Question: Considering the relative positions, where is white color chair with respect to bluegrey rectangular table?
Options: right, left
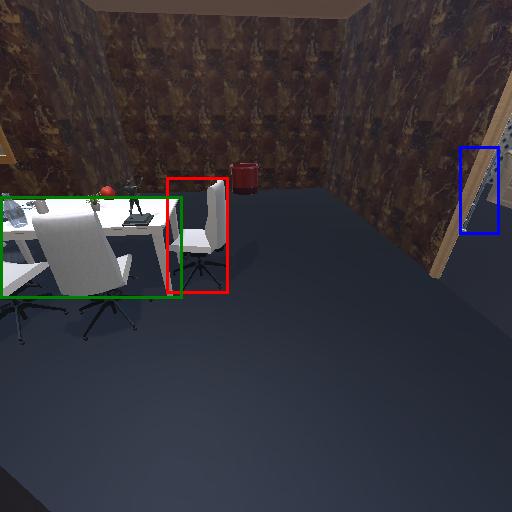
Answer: right